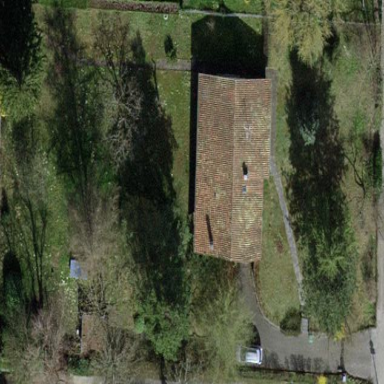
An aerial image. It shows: Garden enclosed by fence.